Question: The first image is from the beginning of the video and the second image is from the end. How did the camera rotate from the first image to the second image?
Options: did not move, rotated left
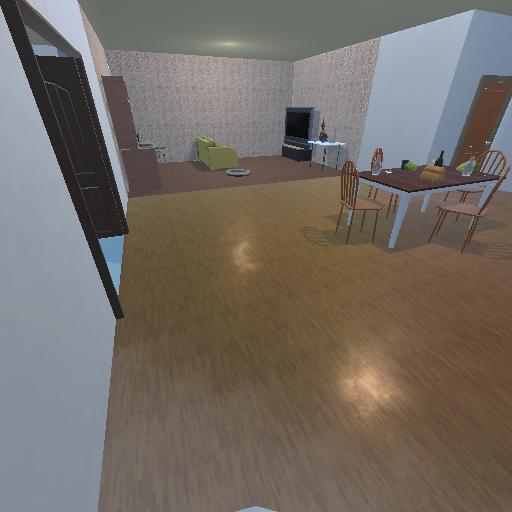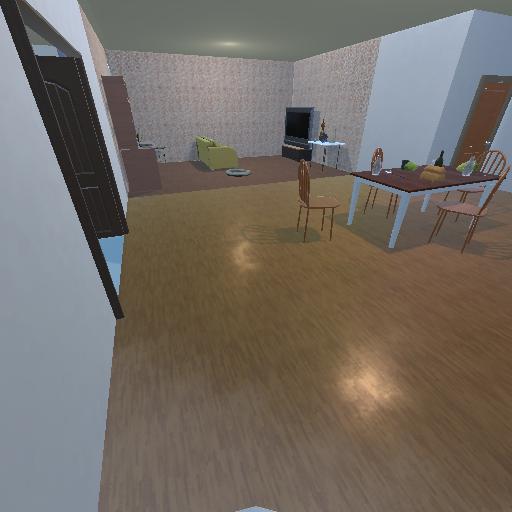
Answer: did not move